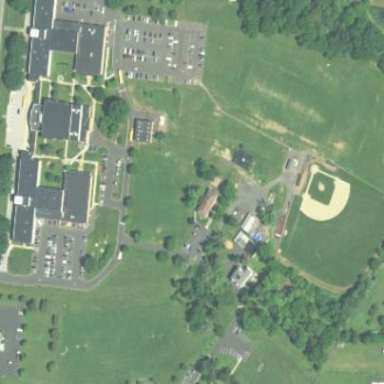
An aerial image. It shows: School.